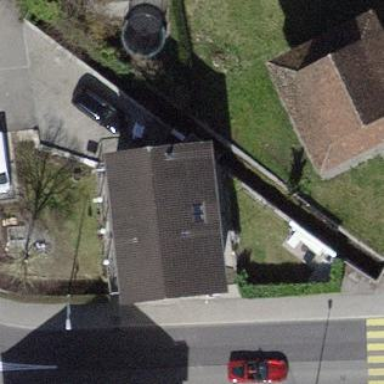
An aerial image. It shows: Detached building.